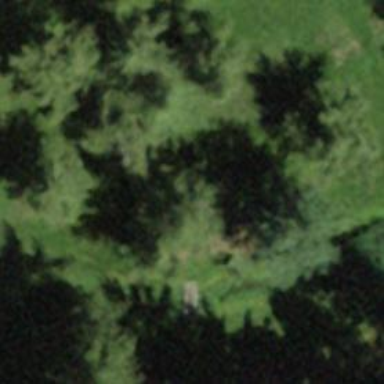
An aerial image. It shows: Forest with needle-leaved trees.